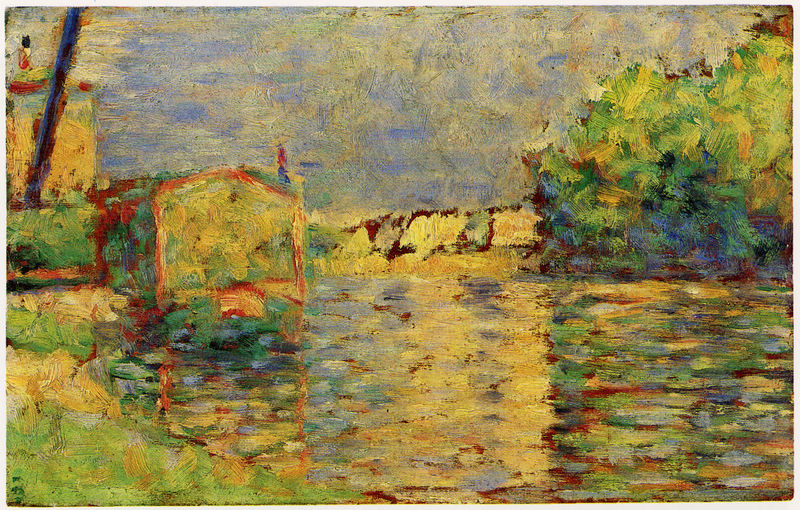
Titel: Bords de rivière
Künstler: Georges Pierre Seurat
Standort: Glens Falls
Institution: The Hyde Collection
Schlagwörter: baum, blau, himmel, laub, wasser, bäume, fluss, gelb, grün, impressionismus, landschaft, ocker, see, stadt, ufer, abend, braun, bunt, frankreich, hell, licht, skizze, weiss, gebäude, haus, rot, wiese, expressionismus, malerei, bach, häuser, natur, spiegelung, büsche, gewässer, hütte, sonne, sträucher, pflanzen, boot, farbig, küste, sommer, wellen, divisionismus, ort, studie, pointilismus, abstrakt, farben, dorf, hellgrün, linien, seestück, duktus, impressionistisch, monet, abendstimmung, reflexion, impression, ortschaft, punkte, kran, wasseroberfläche, tupfen, pinselduktus, lichtspiel, siedlung, seurat, spiegelungen, wasserspiegel, anlegestelle, pointillismus, hellgelb, krahn, brechung, häusergruppe